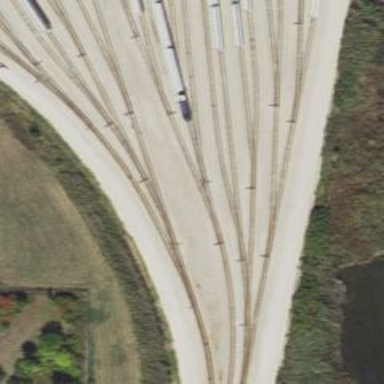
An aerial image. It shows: Railway spur service.